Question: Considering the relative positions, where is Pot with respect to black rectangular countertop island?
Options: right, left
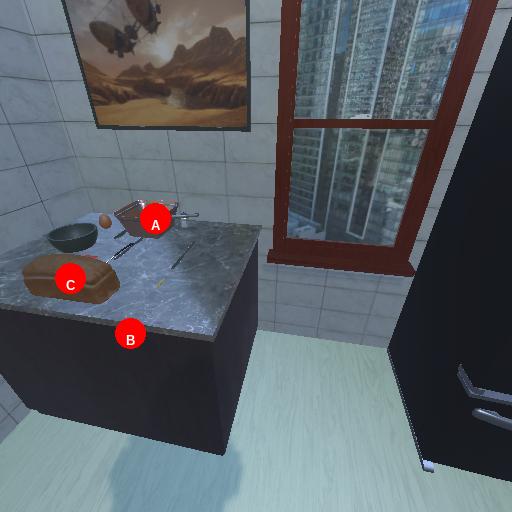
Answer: right